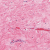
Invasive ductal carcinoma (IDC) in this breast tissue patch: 0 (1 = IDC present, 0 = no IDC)